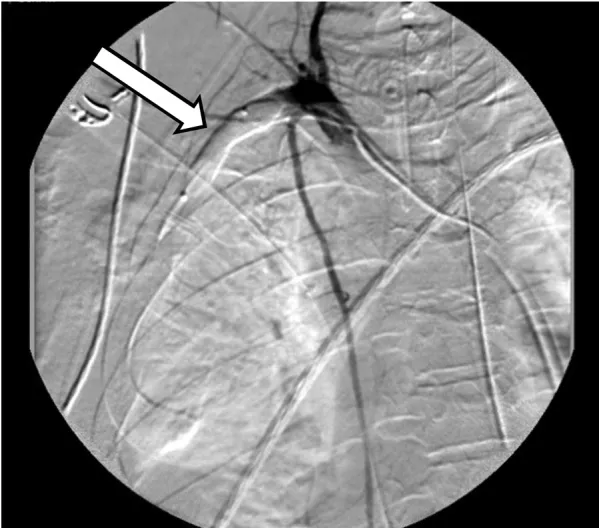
Endovascular balloon at the right proximal subclavian artery.
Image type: radiology (x_ray)